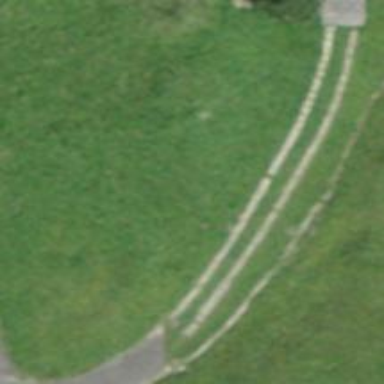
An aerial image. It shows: Track road with grade3 tracktype.